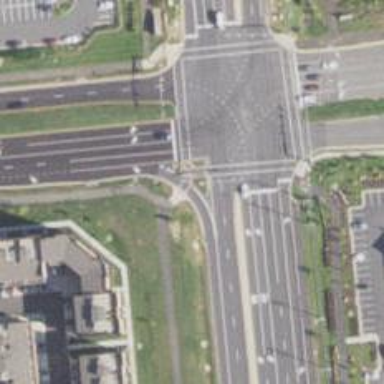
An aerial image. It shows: Asphalt road with primary link designation.